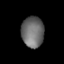
Tissue: lung
Cell type: Epithelial cells
Senescence score: 0.1471
Nuclear area (px): 683
Mean DAPI intensity: 106.275